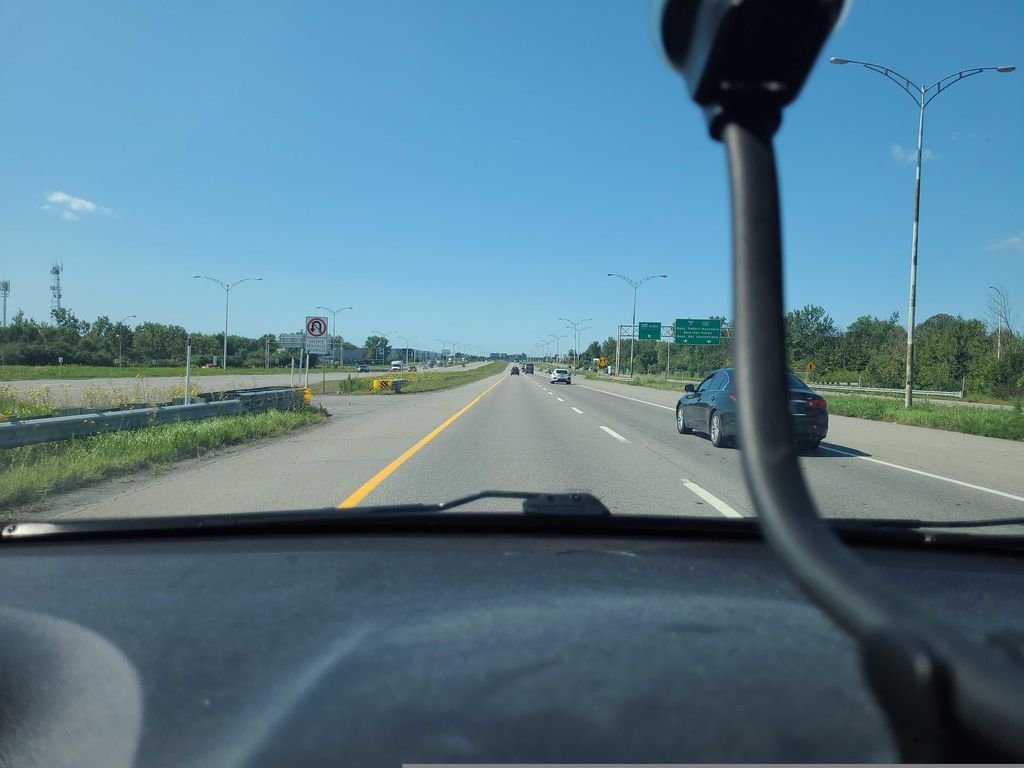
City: montreal